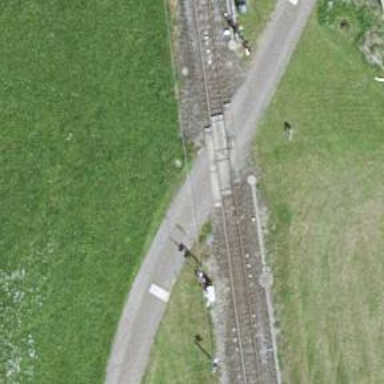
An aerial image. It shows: Level crossing along the railway.